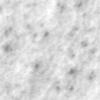
Label: no_change